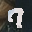
Label: 7